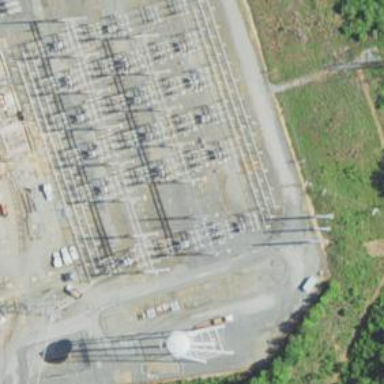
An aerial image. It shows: Switch for power supply.